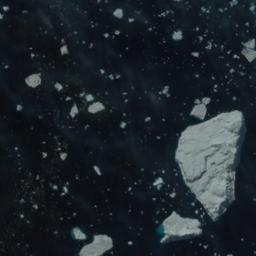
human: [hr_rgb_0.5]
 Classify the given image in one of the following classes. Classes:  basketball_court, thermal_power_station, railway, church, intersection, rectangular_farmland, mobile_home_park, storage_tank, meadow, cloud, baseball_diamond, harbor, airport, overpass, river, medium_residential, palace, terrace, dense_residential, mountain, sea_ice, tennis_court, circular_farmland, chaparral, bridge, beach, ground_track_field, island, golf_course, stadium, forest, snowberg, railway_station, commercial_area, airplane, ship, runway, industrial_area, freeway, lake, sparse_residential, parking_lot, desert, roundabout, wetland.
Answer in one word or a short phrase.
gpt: sea_ice